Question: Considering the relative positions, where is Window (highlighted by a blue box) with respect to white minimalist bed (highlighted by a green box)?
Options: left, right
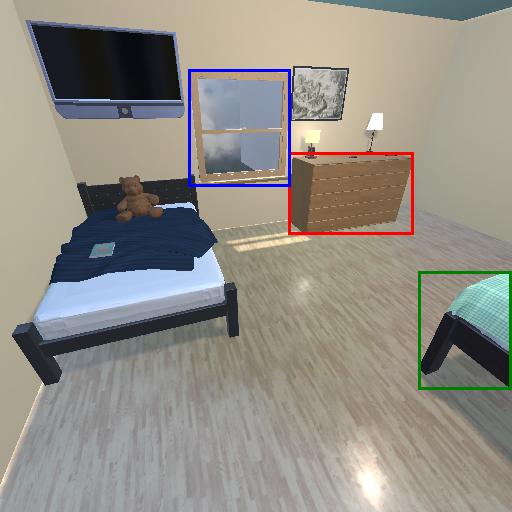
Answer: left